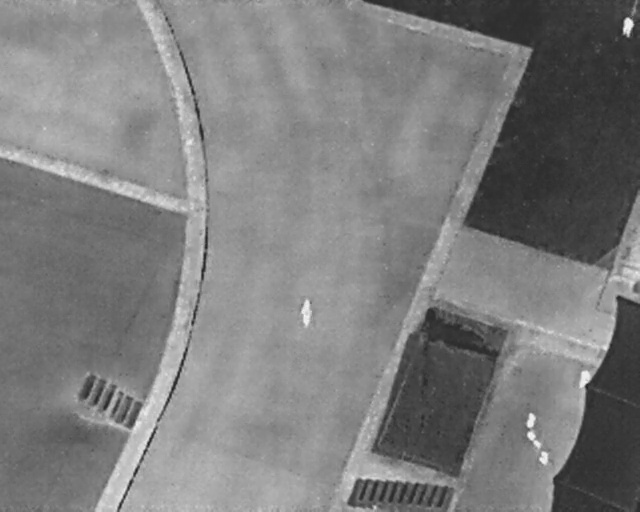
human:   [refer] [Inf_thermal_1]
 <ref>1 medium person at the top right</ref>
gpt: <box>[[96, 4, 99, 6, 4]]</box>